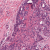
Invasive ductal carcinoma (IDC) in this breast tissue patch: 0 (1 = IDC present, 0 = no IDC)